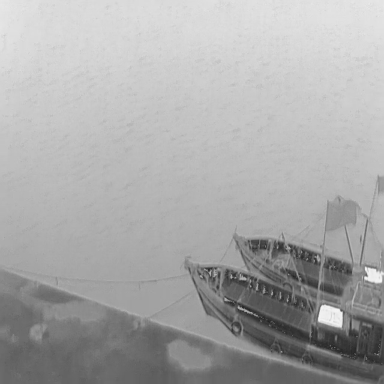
There are two bulk_carriers in the infrared image.